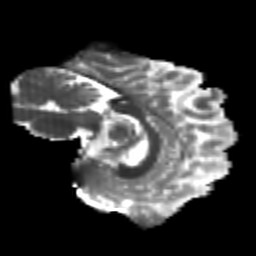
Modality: T2w
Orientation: sagittal
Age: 25
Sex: female
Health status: healthy
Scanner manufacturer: philips
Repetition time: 7.382 s
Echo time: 0.08599 s